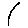
Label: line